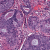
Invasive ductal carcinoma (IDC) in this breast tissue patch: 1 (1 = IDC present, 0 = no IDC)